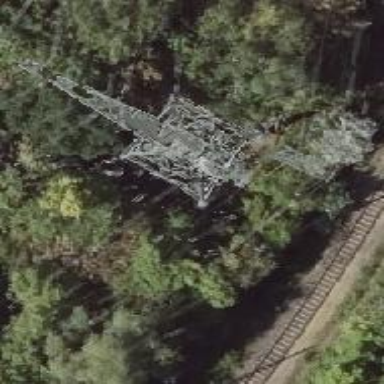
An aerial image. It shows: Power tower.